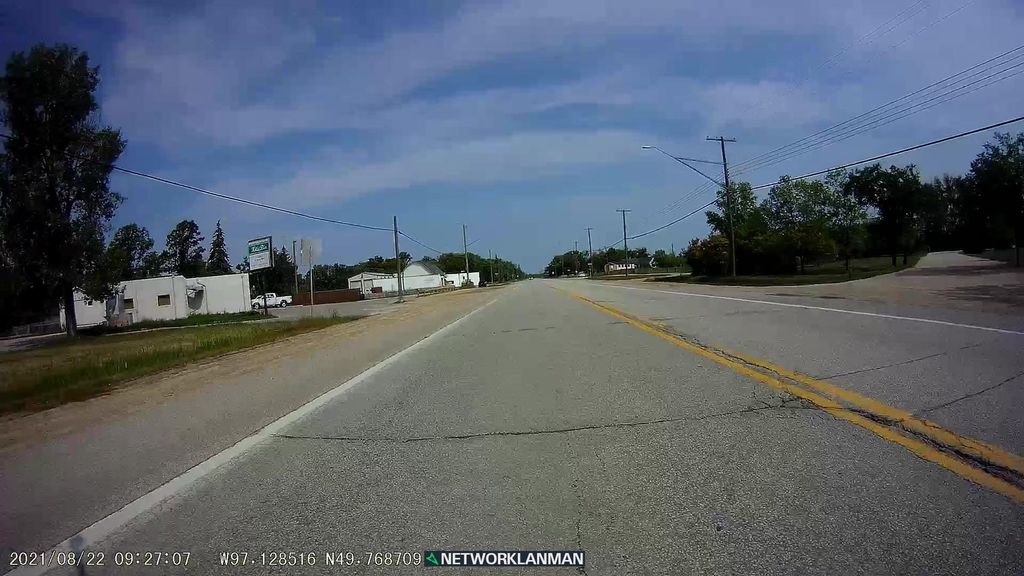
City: winnipeg